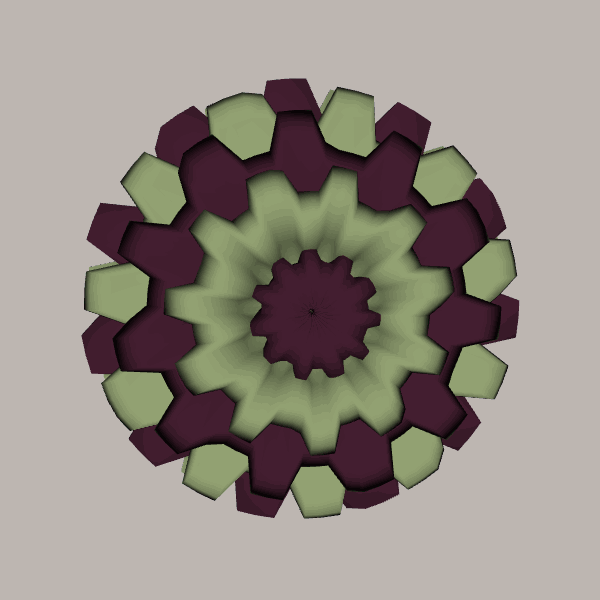
Background: light